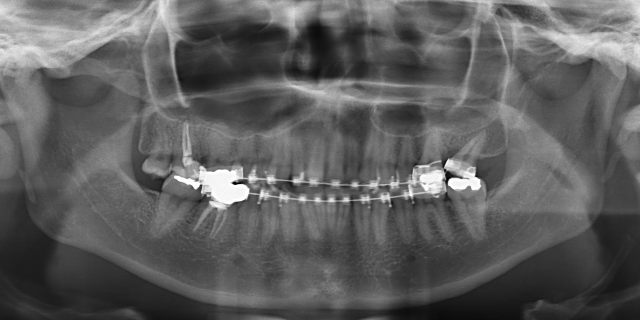
adult